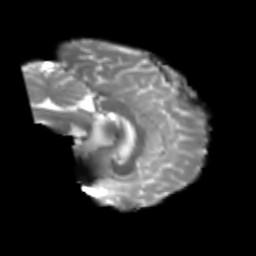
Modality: T2w
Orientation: sagittal
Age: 23
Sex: male
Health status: healthy